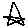
Label: star